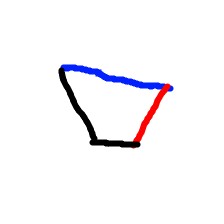
Shape: trapezoid